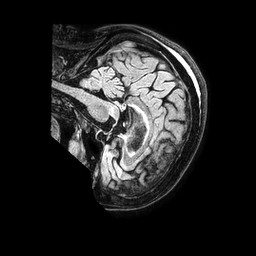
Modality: FLAIR
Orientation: sagittal
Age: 79
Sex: female
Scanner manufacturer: philips
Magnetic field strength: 1.5 T
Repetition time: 4.8 s
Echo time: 0.3 s